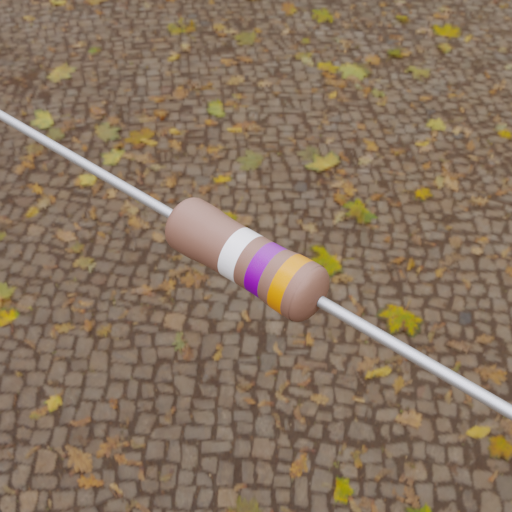
Resistor colour bands (in order): white, violet, orange